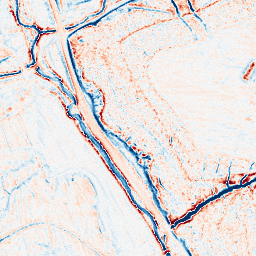
Category: edge_preserving
Decomposition family: anisotropic_diffusion
Decomposition parameters: iterations: 10
kappa: 100
gamma: 0.2
Upsampling method: cubic_catmull_rom
Upsampling parameters: scale: 4
Upsampling scale: 4